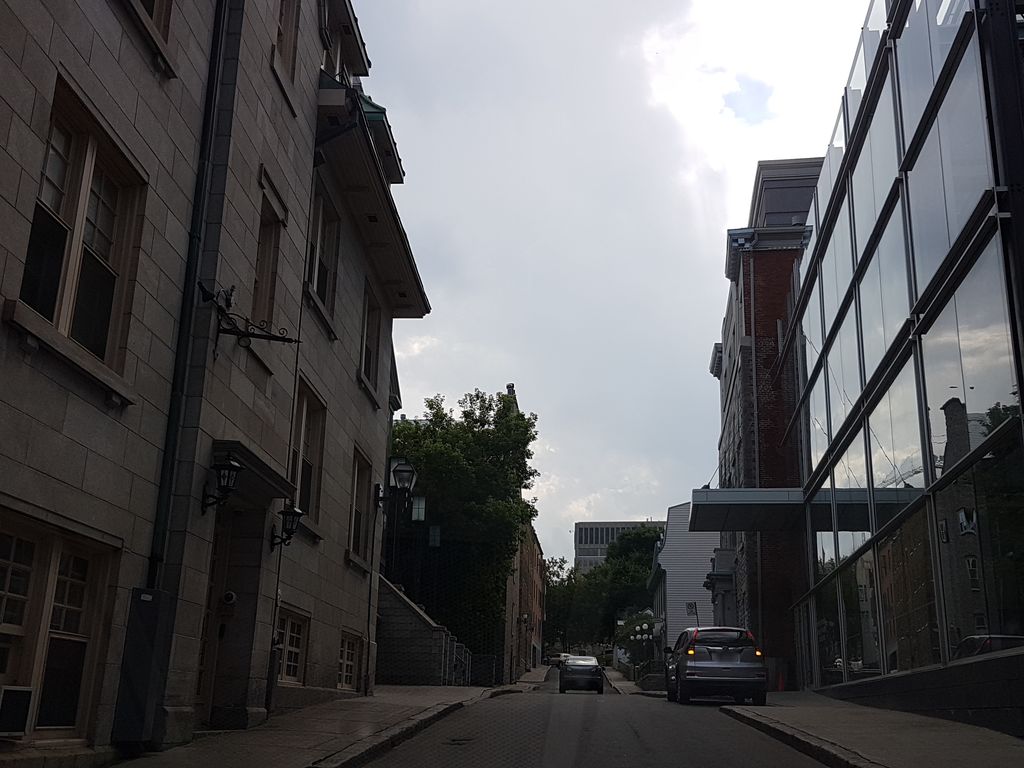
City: quebec_city